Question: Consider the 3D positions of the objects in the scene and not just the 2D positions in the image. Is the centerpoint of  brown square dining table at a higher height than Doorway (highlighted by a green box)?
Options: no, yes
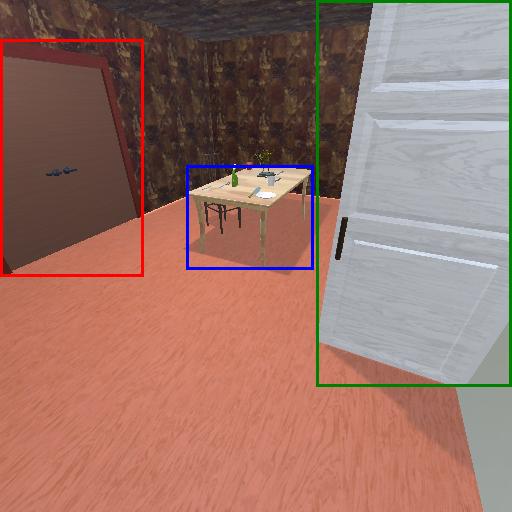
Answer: no